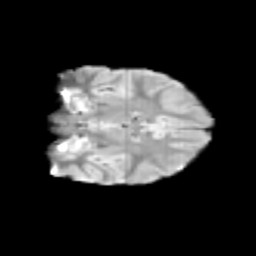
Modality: T2w
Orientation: coronal
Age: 9
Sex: female
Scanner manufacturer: siemens
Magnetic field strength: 3 T
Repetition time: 3.8 s
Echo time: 0.07 s